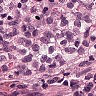
Metastatic tissue present: yes